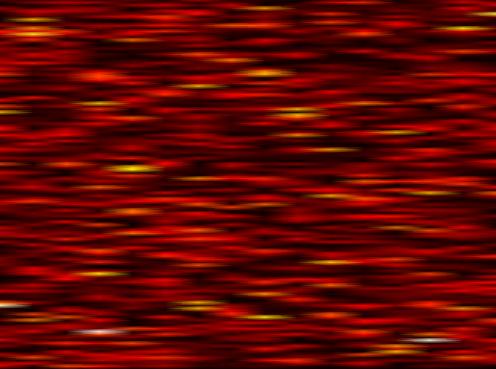
Label: WOLA